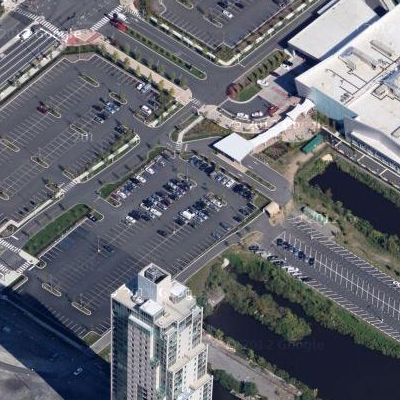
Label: gParking